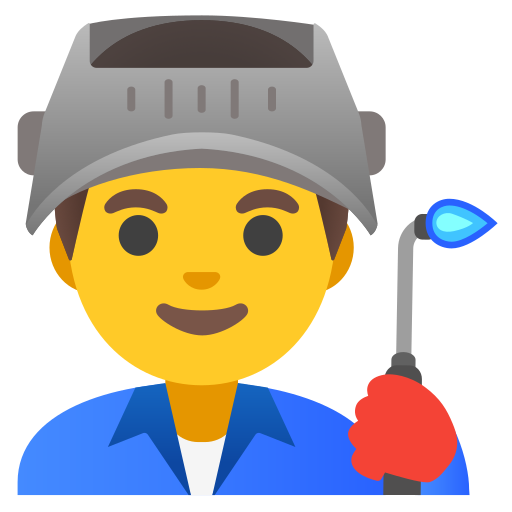
Emoji: 👨‍🏭